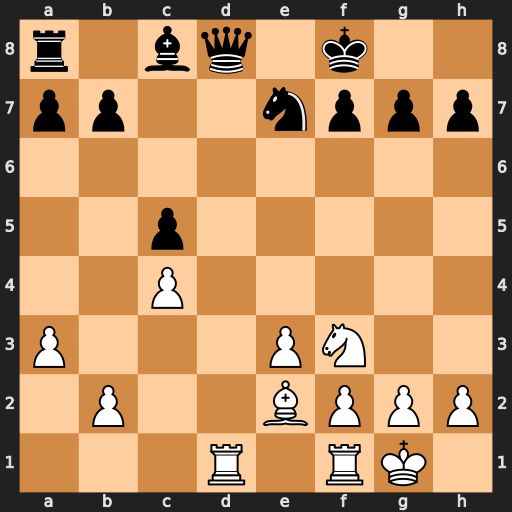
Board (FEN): r1bq1k2/pp2nppp/8/2p5/2P5/P3PN2/1P2BPPP/3R1RK1
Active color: w
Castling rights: -
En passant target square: -
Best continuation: Rxd8#